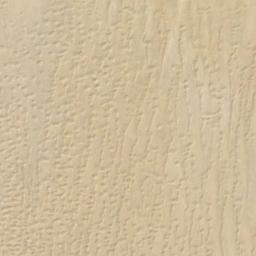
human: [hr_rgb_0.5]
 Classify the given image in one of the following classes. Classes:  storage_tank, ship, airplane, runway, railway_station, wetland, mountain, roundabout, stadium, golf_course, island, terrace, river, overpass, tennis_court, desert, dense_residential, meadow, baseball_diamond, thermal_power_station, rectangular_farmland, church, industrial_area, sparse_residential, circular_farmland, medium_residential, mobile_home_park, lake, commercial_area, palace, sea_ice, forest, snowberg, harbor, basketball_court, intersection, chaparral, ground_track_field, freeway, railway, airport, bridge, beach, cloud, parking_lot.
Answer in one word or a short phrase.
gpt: desert